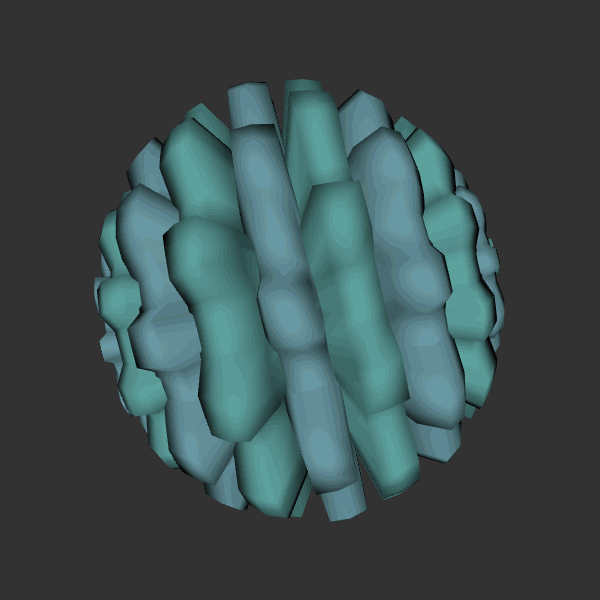
Background: dark